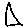
Label: triangle